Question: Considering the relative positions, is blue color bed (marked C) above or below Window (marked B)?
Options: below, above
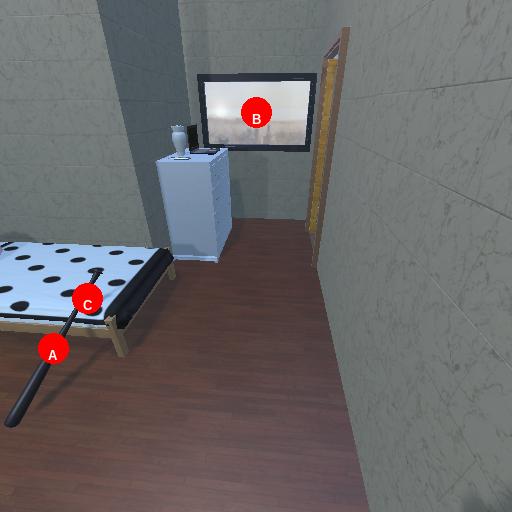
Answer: below